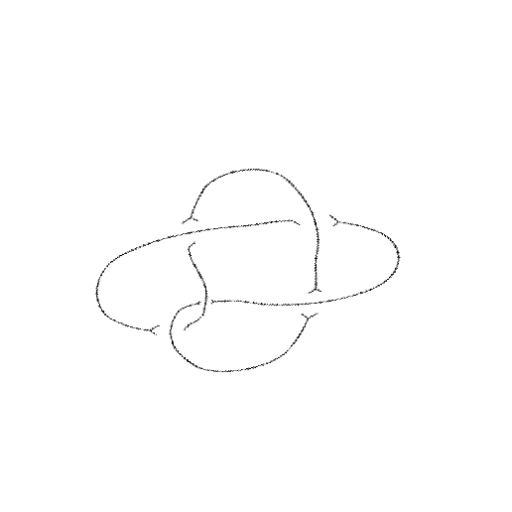
Crossing number: 5